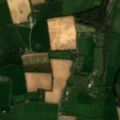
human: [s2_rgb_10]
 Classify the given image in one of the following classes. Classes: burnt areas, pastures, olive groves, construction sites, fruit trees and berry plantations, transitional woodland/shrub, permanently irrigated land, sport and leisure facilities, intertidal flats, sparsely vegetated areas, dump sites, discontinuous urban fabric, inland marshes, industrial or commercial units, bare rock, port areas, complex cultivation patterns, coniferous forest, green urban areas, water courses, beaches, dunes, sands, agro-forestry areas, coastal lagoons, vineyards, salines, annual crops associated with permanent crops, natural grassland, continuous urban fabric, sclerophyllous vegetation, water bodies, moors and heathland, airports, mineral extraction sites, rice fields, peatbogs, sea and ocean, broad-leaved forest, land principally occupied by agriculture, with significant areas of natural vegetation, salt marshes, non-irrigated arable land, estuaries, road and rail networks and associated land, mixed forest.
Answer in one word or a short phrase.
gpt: non-irrigated arable land, pastures, complex cultivation patterns